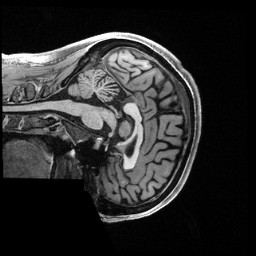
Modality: T1w
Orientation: sagittal
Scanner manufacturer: siemens
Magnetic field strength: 3 T
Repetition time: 2.5 s
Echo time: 0.00231 s